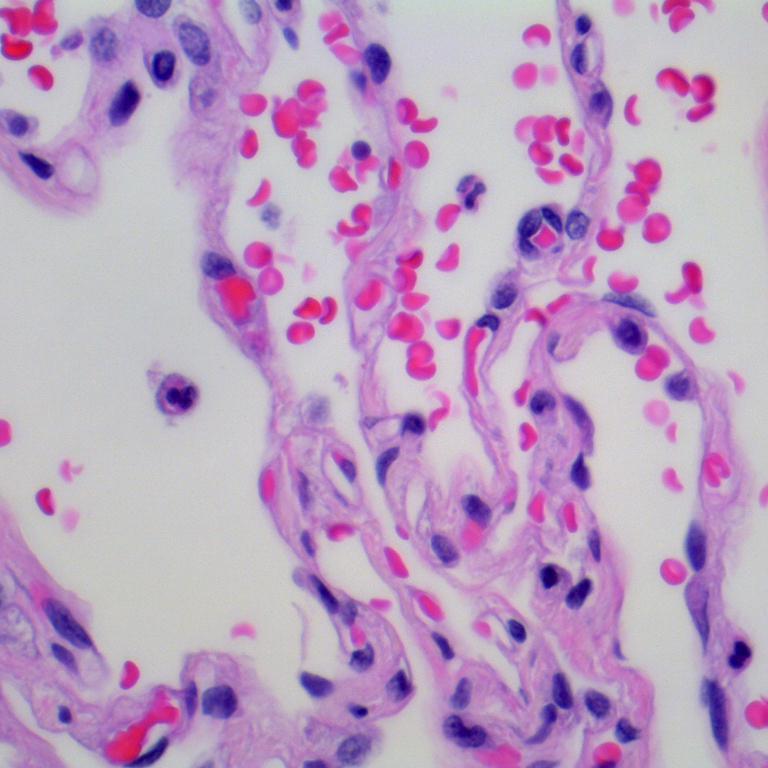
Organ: lung
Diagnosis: benign